Question: I'm trying to write a code for getting 3 values from textboxes if some of checkboxes in same row is checked.
Anyone know an easy(or hard) way to do this?
My datagrid looks like this:
I have Load button that finds a file of specific type(XML.config) somewhere in file system, after that I'm calling a method that gets some strings from that file, find substrings of them and put them in 3 separated lists. Those values are in datagrid as Type, MapTo and Name.
I accomplish this by putting all 3 lists in one ObservableCollection and after that I'm sending that ObservalableCollection to datagrid like this:
'''
ObservableCollection<Tuple<string, string, string>> _obsCollection = new ObservableCollection<Tuple<string, string, string>>();
public ObservableCollection<Tuple<string, string, string>> MyObsCollection
{
get { return _obsCollection; }
}
tabela.ItemsSource = _obsCollection;
'''
This is XAML code that shows binding:
'''
<DataGrid Grid.Column="0" AutoGenerateColumns="False" Height="206" HorizontalAlignment="Left" Margin="12,265,0,0" Name="tabela" VerticalAlignment="Top" Width="556" SelectionChanged="tabela_SelectionChanged" Grid.RowSpan="2" ItemsSource="Binding MyObsCollection">
<DataGrid.Columns>
<DataGridTextColumn Header="Type" Width="122" Binding="{Binding Item1}"/>
<DataGridTextColumn Header="MapTo" Width="122" Binding="{Binding Item2}"/>
<DataGridTextColumn Header="Name" Width="121" Binding="{Binding Item3}"/>
<DataGridTemplateColumn Header="Controller">
<DataGridTemplateColumn.CellTemplate>
<DataTemplate>
<CheckBox IsChecked="{Binding DataGridChecked}"/>
</DataTemplate>
</DataGridTemplateColumn.CellTemplate>
</DataGridTemplateColumn>
<DataGridTemplateColumn Header="Service">
<DataGridTemplateColumn.CellTemplate>
<DataTemplate>
<CheckBox IsChecked="{Binding DataGridChecked}"/>
</DataTemplate>
</DataGridTemplateColumn.CellTemplate>
</DataGridTemplateColumn>
<DataGridTemplateColumn Header="Injection">
<DataGridTemplateColumn.CellTemplate>
<DataTemplate>
<CheckBox IsChecked="{Binding DataGridChecked}"/>
</DataTemplate>
</DataGridTemplateColumn.CellTemplate>
</DataGridTemplateColumn>
</DataGrid.Columns>
</DataGrid>
'''
What I'm practically trying to is to accomplish looping thou all 3 columns containing checkboxes to see which of them are selected and if any of 3 in same row is selected then I need to send all 3 string values from that row to some variable.
Anyone can help me with this. For instance I don't know how to get isSelected property from checkbox in data grid.
I was doing a lot of researching and all that I was able to find was examples for DataGridView, and almost nothing for DataGrid.
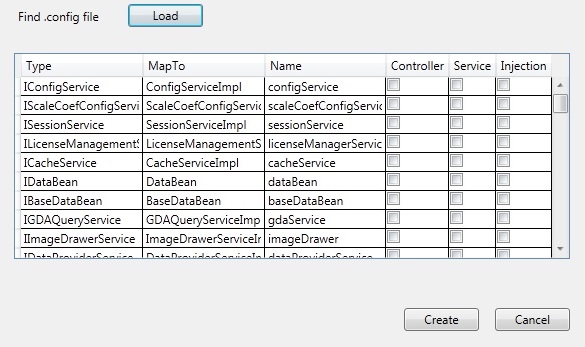
Answer: Instead of using 'Tuple' create your own class, say 'RowData' with all the properties you want to show as columns:
'''
public class RowData: INotifyPropertyChanged
{
//implement INotifyPropertyChanged
public string Type { get; set; }
public string MapTo { get; set; }
public string Name { get; set; }
public bool Controller { get; set; }
public bool Service { get; set; }
public bool Injection { get; set; }
}
'''
change 'ObservableCollection' to use your type
'''
public ObservableCollection<RowData> MyObsCollection { get { .... } }
'''
and set 'AutoGenerateColumns="True"' on 'DataGrid'
'''
<DataGrid
Grid.Column="0"
Grid.RowSpan="2"
AutoGenerateColumns="True"
Height="206"
Width="556"
HorizontalAlignment="Left"
Margin="12,265,0,0"
Name="tabela"
VerticalAlignment="Top"
SelectionChanged="tabela_SelectionChanged"
ItemsSource="{Binding MyObsCollection}"/>
'''
and then to get items where any of 3 'CheckBoxes' is selected you do:
'''
var selectedList = MyObsCollection.Where(n => n.Controller || n.Service || n.Injection).ToList();
'''